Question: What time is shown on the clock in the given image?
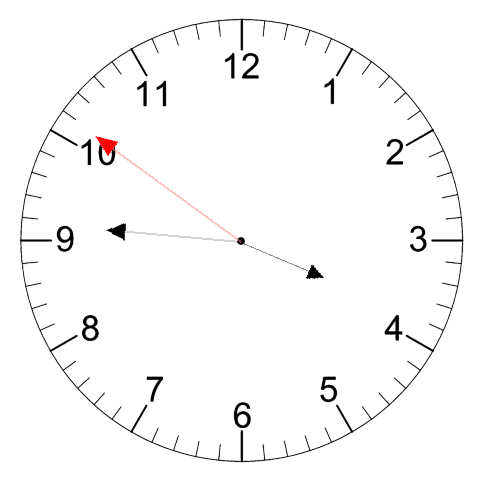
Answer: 03:45:51